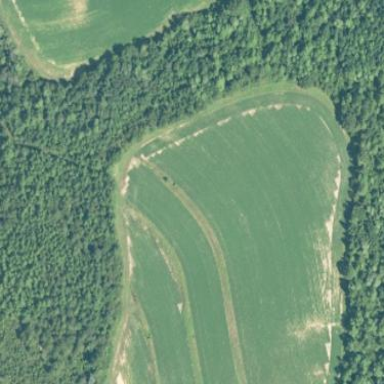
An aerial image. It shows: Woodland consisting mainly of needle-leaved trees.